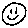
Label: smiley face